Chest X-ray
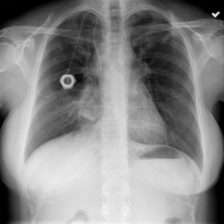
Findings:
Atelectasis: positive
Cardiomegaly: negative
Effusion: positive
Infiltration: negative
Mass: negative
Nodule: negative
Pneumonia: negative
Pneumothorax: negative
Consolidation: negative
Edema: negative
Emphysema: negative
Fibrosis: positive
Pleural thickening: negative
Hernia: negative